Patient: sex M, age 63
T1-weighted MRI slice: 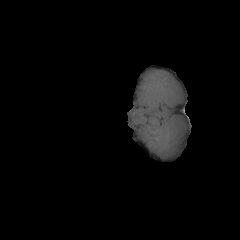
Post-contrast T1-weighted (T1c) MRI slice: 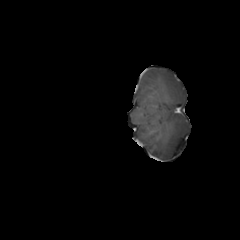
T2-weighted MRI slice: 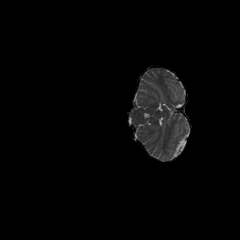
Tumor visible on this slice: no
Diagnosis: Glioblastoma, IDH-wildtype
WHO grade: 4